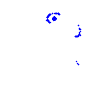
Particle: kaon